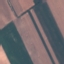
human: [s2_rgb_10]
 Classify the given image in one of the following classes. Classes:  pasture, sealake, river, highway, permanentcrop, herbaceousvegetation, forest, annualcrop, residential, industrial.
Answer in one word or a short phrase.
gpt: AnnualCrop